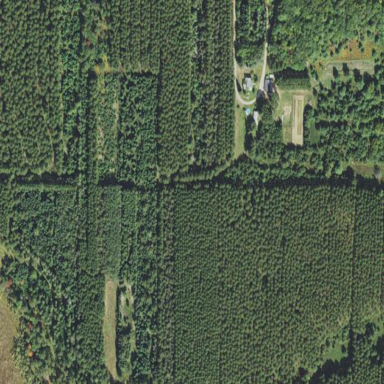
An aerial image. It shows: Forest with evergreen broadleaved trees. It appears to be man-made plantation.